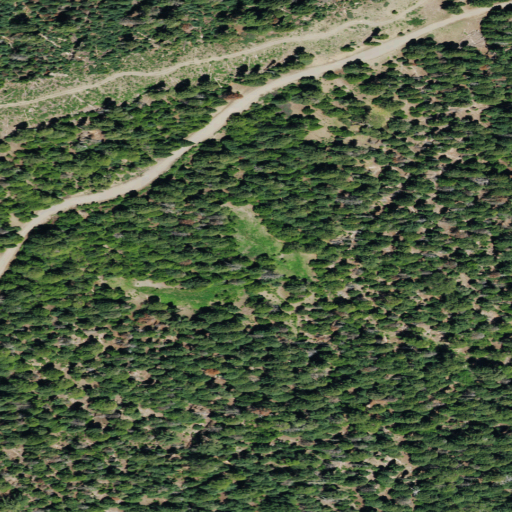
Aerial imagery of plain(s) in California named Irish Glade containing grassland, evergreen forest, and open development